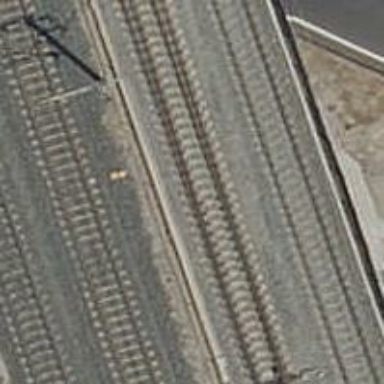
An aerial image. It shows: Bridge over electrified railway with contact line.